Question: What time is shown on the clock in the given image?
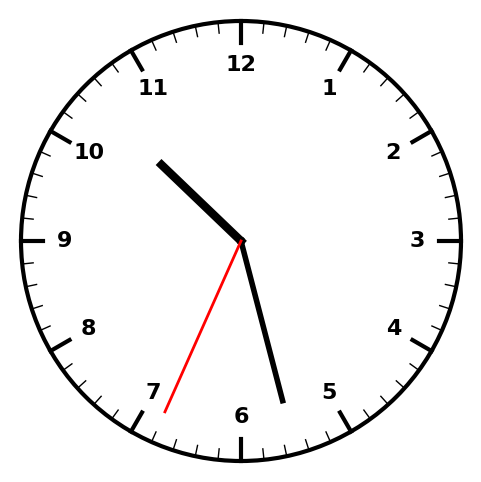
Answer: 10:27:34